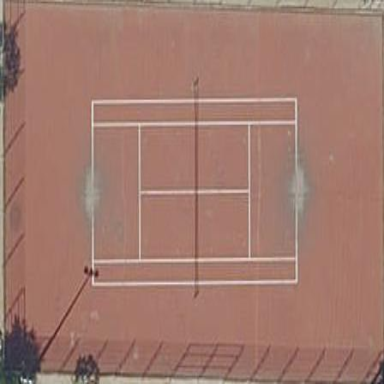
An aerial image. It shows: Tennis court with asphalt surface.